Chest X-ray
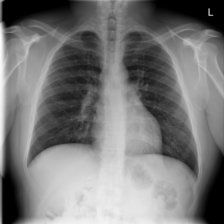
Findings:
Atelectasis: negative
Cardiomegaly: negative
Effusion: negative
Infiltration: negative
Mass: negative
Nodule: positive
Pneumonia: negative
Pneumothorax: negative
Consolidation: negative
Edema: negative
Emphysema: negative
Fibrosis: negative
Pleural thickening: negative
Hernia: negative